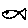
Label: fish